【题型】选择题　【知识点】平面几何　【难度】medium
如图，过$\odot O$外一点$P$作$\odot O$的两条切线$PA$，$PB$，切点分别为$A$，$B$，$PO$与$AB$交于点$D$，与$AB$弧交于点$E$，$AC$为$\odot O$的直径．若$PA = AB$，$BC = 6$，则$DE$的长为（\quad\quad）

\vspace{0.3cm}
\noindent\textbf{A．$2$\quad\quad B．$3$\quad\quad C．$\sqrt{3}$\quad\quad D．$\dfrac{\sqrt{3}}{2}$}
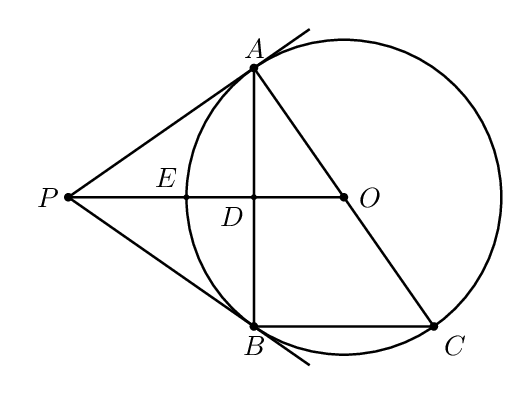
【解答】
\vspace{0.5cm}
\noindent\textbf{【答案】B}

\vspace{0.5cm}
\noindent\textbf{【分析】连接$AE$，由切线长定理得$PA = PB$，$\angle OPA = \angle OPB$，则$PO \perp AB$，$AD = BD$，由$AC$为$\odot O$的直径，得$PA \perp AC$，$AO = CO$，则$\angle OAP = 90^\circ$，$DO = \dfrac{1}{2}BC = 3$，再证明$\triangle PAB$是等边三角形，得$\angle APB = 60^\circ$，求得$\angle OPA = 30^\circ$，则$\angle AOE = 60^\circ$，可证明$\triangle AOE$是等边三角形，则$DE = DO = 3$，于是得到问题的答案．}

\vspace{0.5cm}
\noindent\textbf{【详解】解：连接$AE$，}

\noindent\textbf{$\because PA,PB$分别与$\odot O$相切于点$A,B$，}
\noindent\textbf{$\therefore PA = PB$，$\angle OPA = \angle OPB$，}
\noindent\textbf{$\therefore PO \perp AB$，$AD = BD$，}
\noindent\textbf{$\because AC$为$\odot O$的直径，$BC = 6$，}
\noindent\textbf{$\therefore PA \perp AC$，$AO = CO$，}
\noindent\textbf{$\therefore \angle OAP = 90^\circ$，$DO = \dfrac{1}{2}BC = 3$，}
\noindent\textbf{$\because PA = PB = AB$，}
\noindent\textbf{$\therefore \triangle PAB$是等边三角形，}
\noindent\textbf{$\therefore \angle APB = 60^\circ$，}
\noindent\textbf{$\therefore \angle OPA = \dfrac{1}{2}\angle APB = 30^\circ$，}
\noindent\textbf{$\because OA = OE$，$\angle AOE = 90^\circ - \angle OPA = 60^\circ$，}
\noindent\textbf{$\therefore \triangle AOE$是等边三角形，}
\noindent\textbf{$\therefore DE = DO = 3$，}
\noindent\textbf{故选：B．}

\vspace{0.5cm}
\noindent\textbf{【点睛】此题重点考查切线的性质定理、切线长定理、等腰三角形的“三线合一”、直径所对的圆周角是直角、三角形的中位线定理、等边三角形的判定与性质等知识，正确地作出辅助线是解题的关键．}
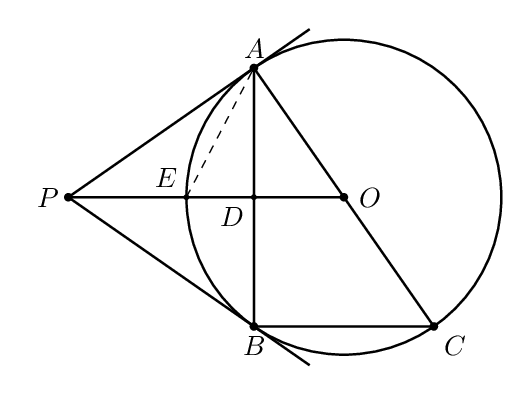